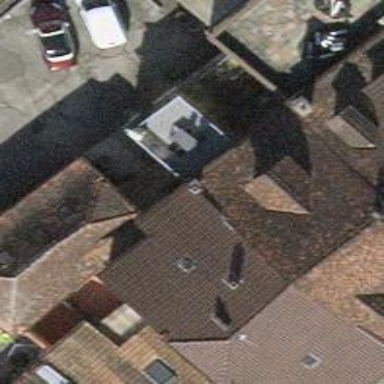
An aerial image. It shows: Image showing building with apartments.